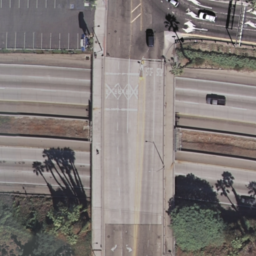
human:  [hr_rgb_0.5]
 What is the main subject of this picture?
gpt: overpass